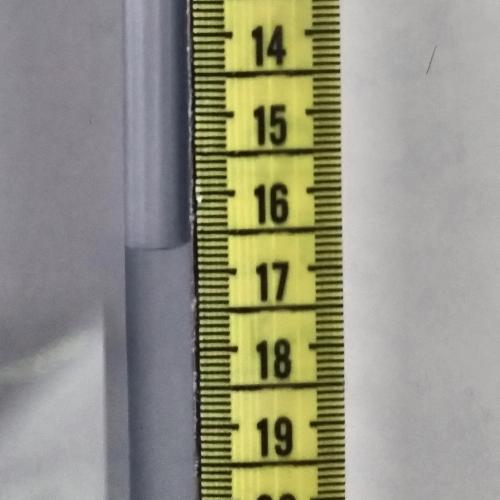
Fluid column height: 16.7 cm